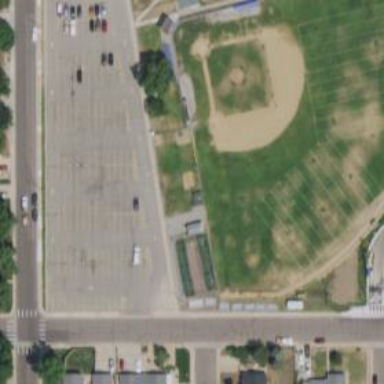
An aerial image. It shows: Asphalt driveway designated for school.